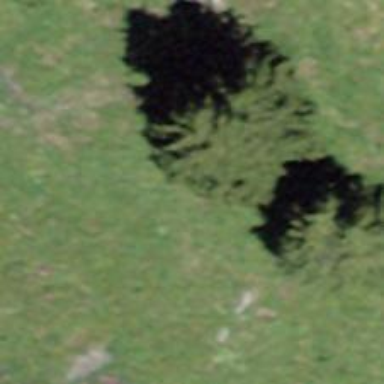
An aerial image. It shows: Needle-leaved tree in natural setting.